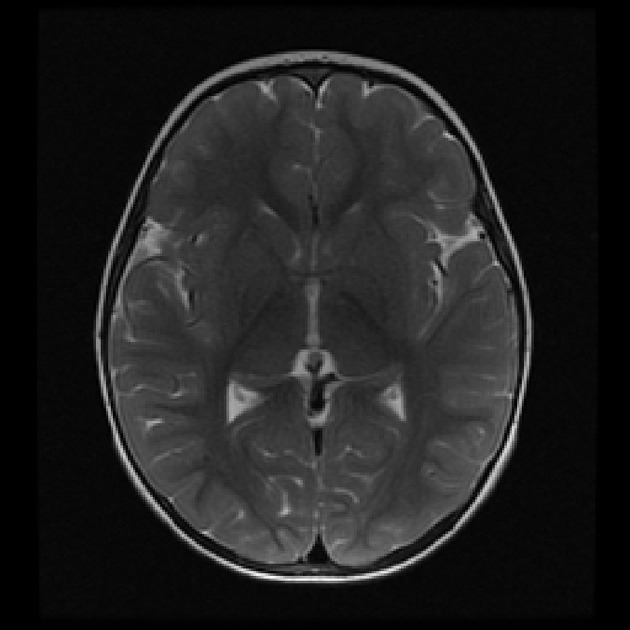
Label: notumor